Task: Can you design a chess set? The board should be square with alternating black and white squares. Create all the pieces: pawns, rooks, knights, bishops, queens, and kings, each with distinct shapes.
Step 1727:
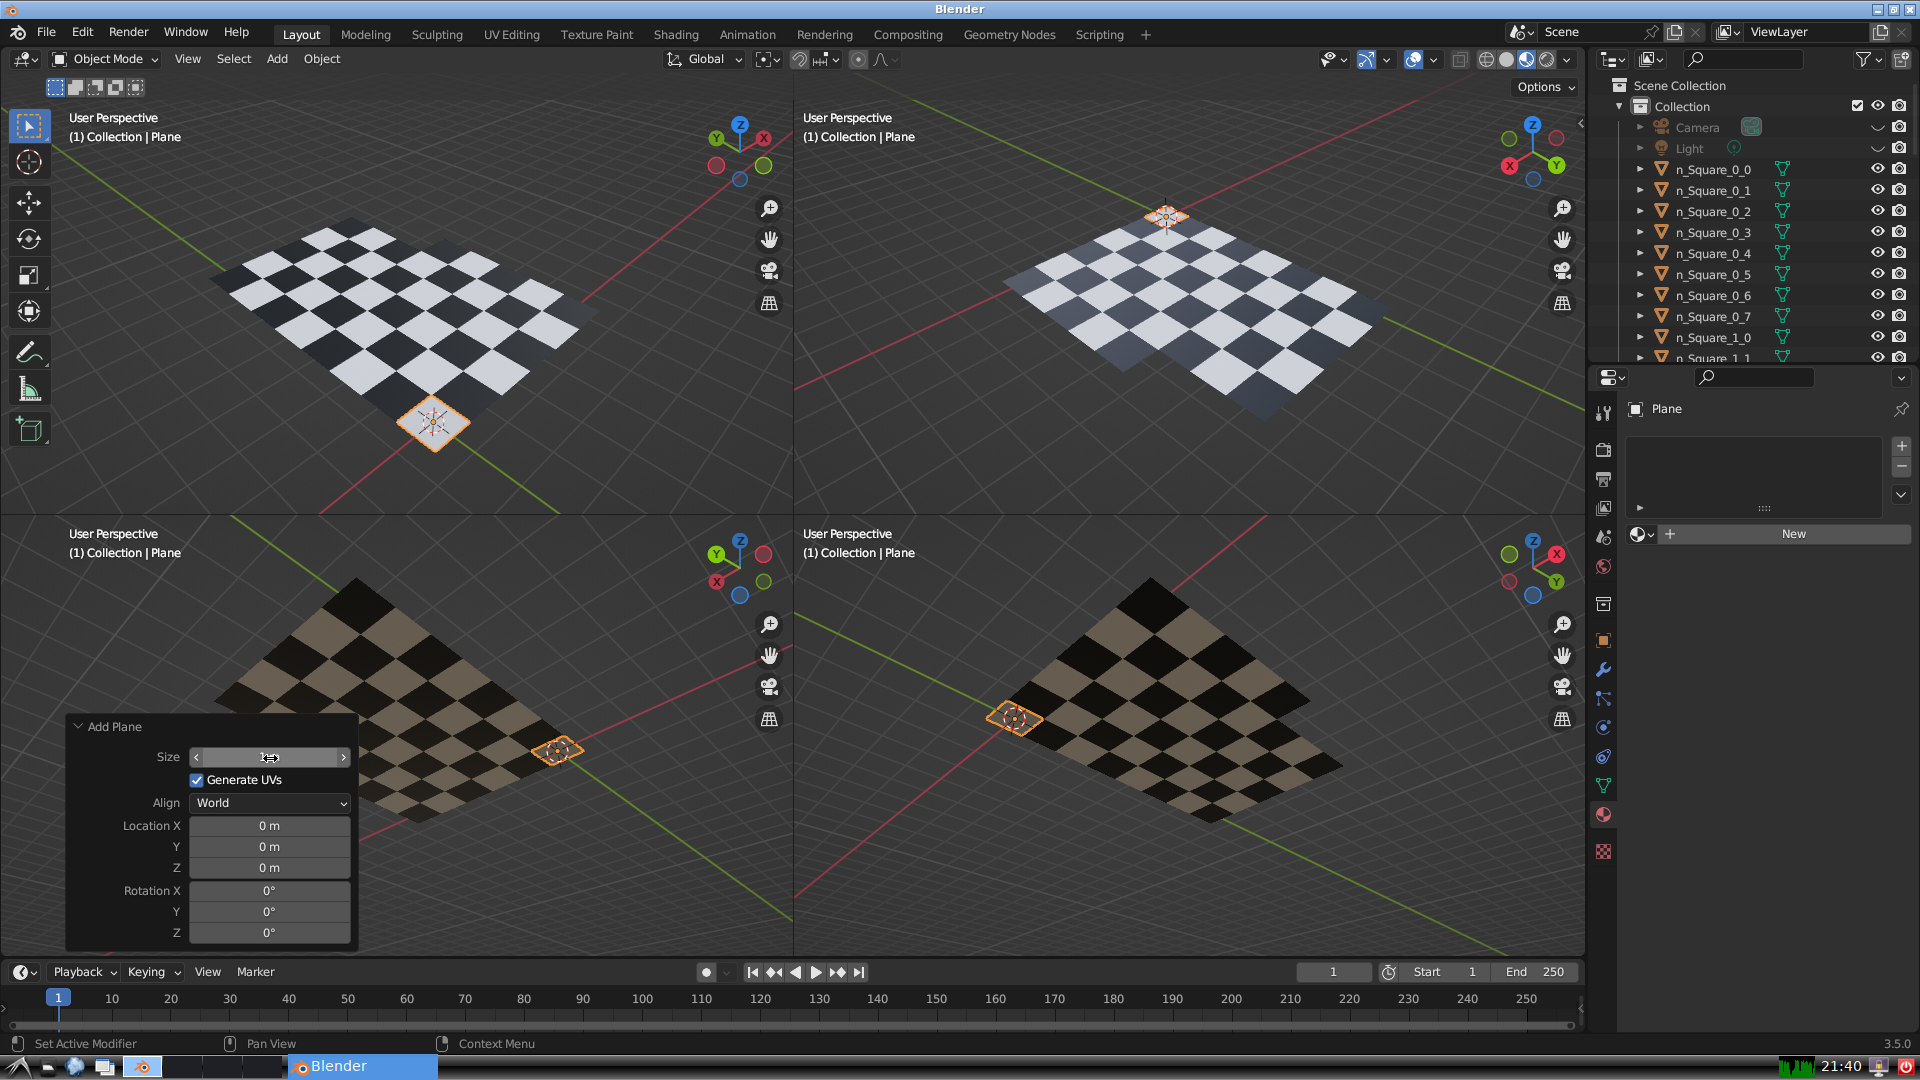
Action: {"mouse_move": [960, 540]}